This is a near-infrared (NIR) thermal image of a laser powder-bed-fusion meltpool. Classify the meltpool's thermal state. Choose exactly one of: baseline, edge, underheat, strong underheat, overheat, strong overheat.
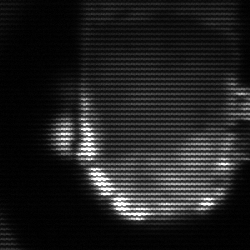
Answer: baseline